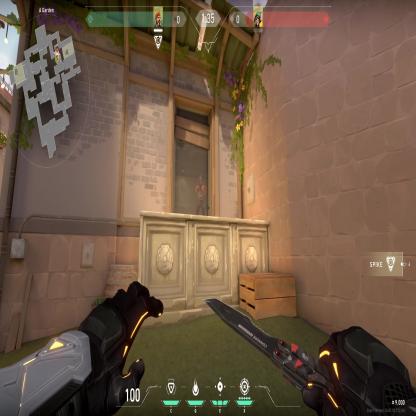
Label: enemy